Field crop: maize
Growth stage: 1
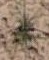
Species: salsola